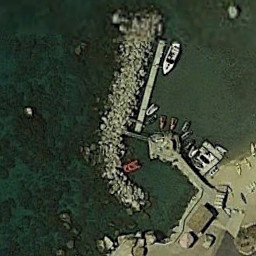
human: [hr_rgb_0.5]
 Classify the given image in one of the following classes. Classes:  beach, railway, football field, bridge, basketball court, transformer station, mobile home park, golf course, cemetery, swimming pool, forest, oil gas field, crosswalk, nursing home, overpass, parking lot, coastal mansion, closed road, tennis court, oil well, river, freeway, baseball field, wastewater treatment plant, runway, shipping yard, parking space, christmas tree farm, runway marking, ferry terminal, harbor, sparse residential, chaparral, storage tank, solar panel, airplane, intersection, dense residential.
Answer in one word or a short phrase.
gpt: ferry terminal